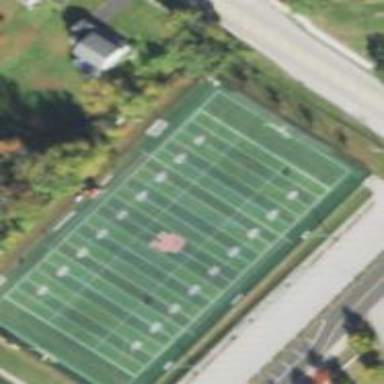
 and lacrosse. It is known as Soccer/Lacrosse/Football Field."